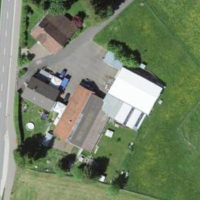
EUNIS habitat code: 54
Species observed at this site:
Lonicera acuminata